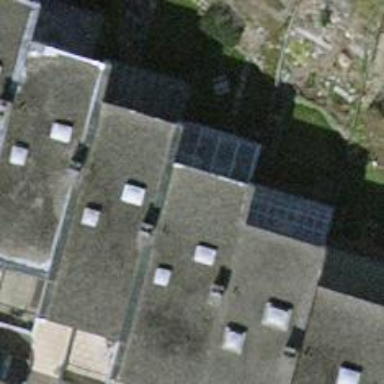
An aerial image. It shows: Terrace building.